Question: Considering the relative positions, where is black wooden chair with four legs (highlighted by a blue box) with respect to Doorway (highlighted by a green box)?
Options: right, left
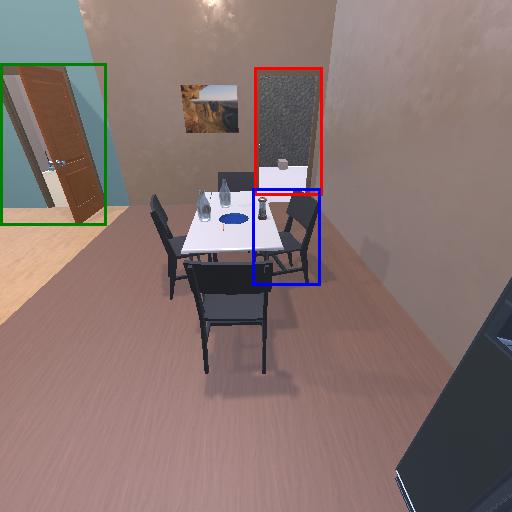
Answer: right